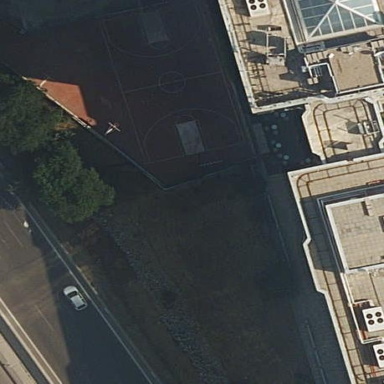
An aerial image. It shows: Basketball court on pitch.